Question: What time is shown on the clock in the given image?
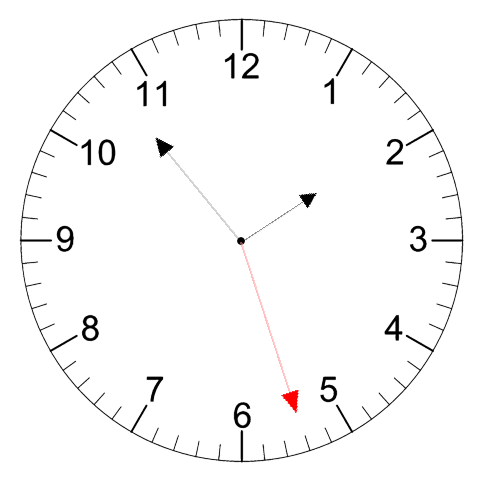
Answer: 01:53:27